Question: I'm trying to implement a max margin loss in TensorFlow.
the idea is that I have some positive example and i sample some negative examples and want to compute something like

where B is the size of my batch and N is the number of negative samples I want to use.
I'm new to tensorflow and I'm finding it tricky to implement it.
My model computes a vector of scores of dimension 'B * (N + 1)' where I alternate positive samples and negative samples. For instance, for a batch size of 2 and 2 negative examples I have a vector of size 6 with scores for the first positive example at index 0 and for the second positive example at position 3 and scores for negative examples in position 1, 2, 4 and 5.
The ideal would be to get values like '[1, 0, 0, 1, 0, 0]'.
What I could came up with is the following, using while and conditions:
'''
# Function for computing max margin inner loop
def max_margin_inner(i, batch_examples_t, j, scores, loss):
idx_pos = tf.mul(i, batch_examples_t)
score_pos = tf.gather(scores, idx_pos)
idx_neg = tf.add_n([tf.mul(i, batch_examples_t), j, 1])
score_neg = tf.gather(scores, idx_neg)
loss = tf.add(loss, tf.maximum(0.0, 1.0 - score_pos + score_neg))
tf.add(j, 1)
return [i, batch_examples_t, j, scores, loss]
# Function for computing max margin outer loop
def max_margin_outer(i, batch_examples_t, scores, loss):
j = tf.constant(0)
pos_idx = tf.mul(i, batch_examples_t)
length = tf.gather(tf.shape(scores), 0)
neg_smp_t = tf.constant(num_negative_samples)
cond = lambda i, b, j, bi, lo: tf.logical_and(
tf.less(j, neg_smp_t),
tf.less(pos_idx, length))
tf.while_loop(cond, max_margin_inner, [i, batch_examples_t, j, scores, loss])
tf.add(i, 1)
return [i, batch_examples_t, scores, loss]
# compute the loss
with tf.name_scope('max_margin'):
loss = tf.Variable(0.0, name="loss")
i = tf.constant(0)
batch_examples_t = tf.constant(batch_examples)
condition = lambda i, b, bi, lo: tf.less(i, b)
max_margin = tf.while_loop(
condition,
max_margin_outer,
[i, batch_examples_t, scores, loss])
'''
The code has two loops, one for the outer sum and the other for the inner one. The problem I'm facing is that the loss variable keeps accumulating errors at each iteration without being reset after each iteration. So it actually doesn't work at all.
Moreover, it seems really not in line with tensorflow way of implementing things. I guess there could be better ways, more vectorized ways to implement it, hope someone will suggest options or point me to examples.
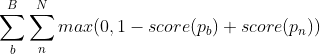
Answer: First we need to clean the input:
- '[B, 1]'- '[B, N]'
'''
import tensorflow as tf
B = 2
N = 2
scores = tf.constant([0.5, 0.2, -0.1, 1., -0.5, 0.3]) # shape B * (N+1)
scores = tf.reshape(scores, [B, N+1])
scores_pos = tf.slice(scores, [0, 0], [B, 1])
scores_neg = tf.slice(scores, [0, 1], [B, N])
'''
---
Now we only have to compute the matrix of the loss, i.e. all the individual loss for every pair (positive, negative), and compute its sum.
'''
loss_matrix = tf.maximum(0., 1. - scores_pos + scores_neg) # we could also use tf.nn.relu here
loss = tf.reduce_sum(loss_matrix)
'''